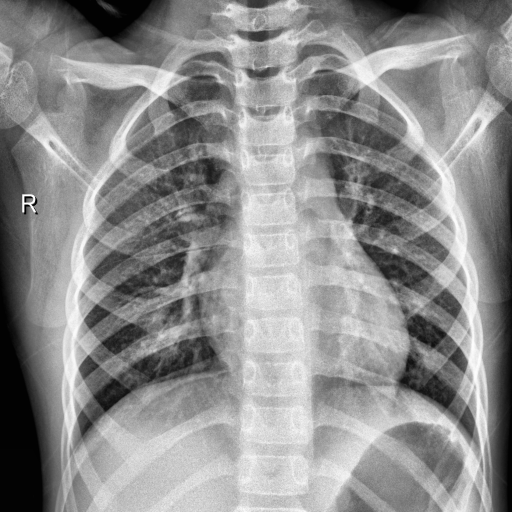
Finding: NORMAL